Question: Hi i am using php eclipse neon 3 and tfs as source controller .
My problem is I cannot view the file difference in source control explorer change set. When I click on details getting this error

Please help
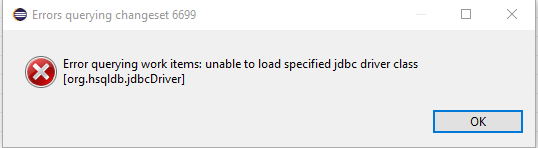
Answer: I tested at my side, everything works as expected.
'''
Eclipse for PHP Developers
Version: Neon.3 Release (4.6.3)
Build id: 20170314-1500
'''
Please check if you have the 'hsqldb.jar' under
'''
C:\eclipse\plugins\com.microsoft.tfs.core_14.123.1.201709051449\libs\hsqldb-1.8.0.10-ebcdic
'''
If not just try to download from <URL> and copy it there.
If that still not work, just try to uninstall then re-install the Eclipse and the TFS Plugin.